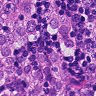
Metastatic tissue present: yes